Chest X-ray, AP view. Patient: 65 years old, sex F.
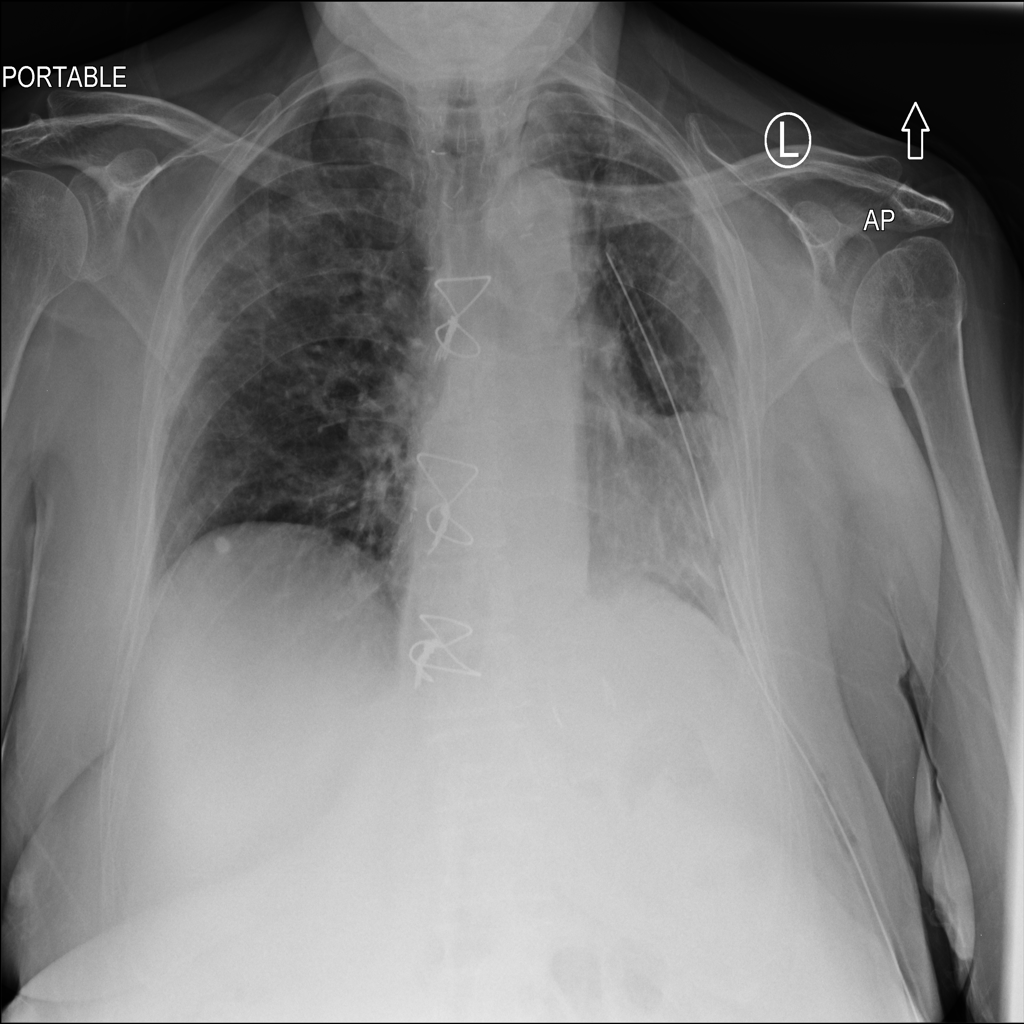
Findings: Infiltration, Pneumothorax